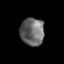
Tissue: skin
Cell type: T cells
Senescence score: 0.2462
Nuclear area (px): 641
Mean DAPI intensity: 105.793